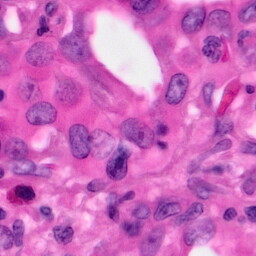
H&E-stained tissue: Pancreatic